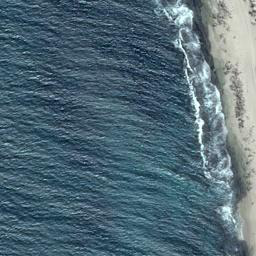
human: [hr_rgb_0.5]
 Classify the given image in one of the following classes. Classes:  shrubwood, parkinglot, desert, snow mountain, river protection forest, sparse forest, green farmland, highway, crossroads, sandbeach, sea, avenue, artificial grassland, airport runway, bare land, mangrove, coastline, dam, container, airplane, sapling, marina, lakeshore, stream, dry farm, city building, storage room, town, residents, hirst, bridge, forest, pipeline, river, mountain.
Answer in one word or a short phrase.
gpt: coastline